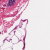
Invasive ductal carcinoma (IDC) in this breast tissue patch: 0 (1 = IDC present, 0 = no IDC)